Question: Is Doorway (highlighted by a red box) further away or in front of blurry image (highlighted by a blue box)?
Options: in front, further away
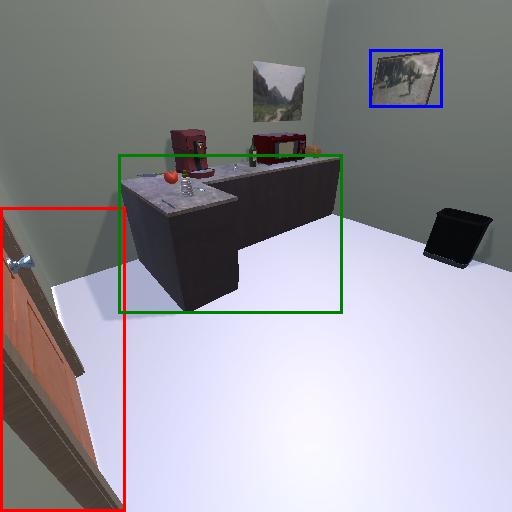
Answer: in front